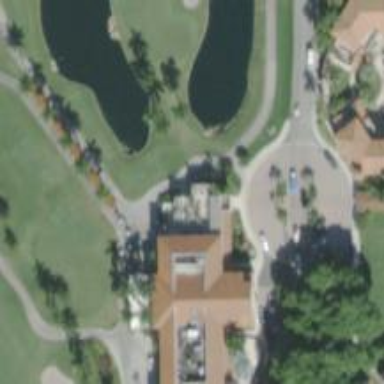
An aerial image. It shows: Service road designated as golf cart path.